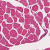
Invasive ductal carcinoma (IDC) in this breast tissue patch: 0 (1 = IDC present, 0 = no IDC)